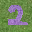
Label: 2